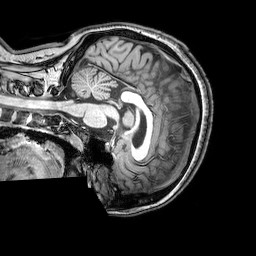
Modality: T1w
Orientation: sagittal
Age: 23
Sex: female
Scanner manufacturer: philips
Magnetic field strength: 3 T
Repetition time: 0.008113 s
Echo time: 0.003709 s